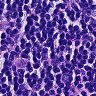
Metastatic tissue present: no